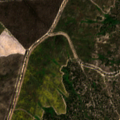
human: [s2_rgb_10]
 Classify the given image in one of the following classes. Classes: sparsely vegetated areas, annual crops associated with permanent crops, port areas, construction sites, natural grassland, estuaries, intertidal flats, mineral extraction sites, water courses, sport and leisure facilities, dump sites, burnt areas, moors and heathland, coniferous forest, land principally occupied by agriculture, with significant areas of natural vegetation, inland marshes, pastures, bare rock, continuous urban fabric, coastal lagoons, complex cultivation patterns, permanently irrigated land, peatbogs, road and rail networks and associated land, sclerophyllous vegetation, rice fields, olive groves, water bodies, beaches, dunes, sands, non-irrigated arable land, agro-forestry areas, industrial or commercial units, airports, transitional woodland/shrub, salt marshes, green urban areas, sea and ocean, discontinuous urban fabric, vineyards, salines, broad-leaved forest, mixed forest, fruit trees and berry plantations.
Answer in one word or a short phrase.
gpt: non-irrigated arable land, agro-forestry areas, broad-leaved forest, mixed forest